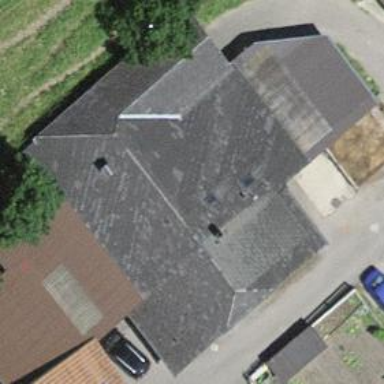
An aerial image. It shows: Farm building.